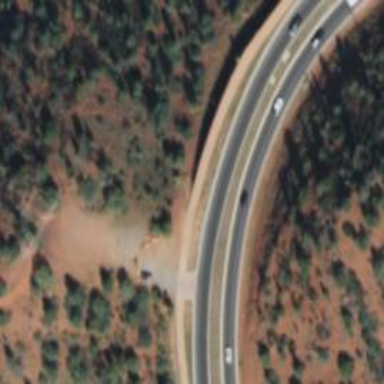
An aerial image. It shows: Trunk highway.